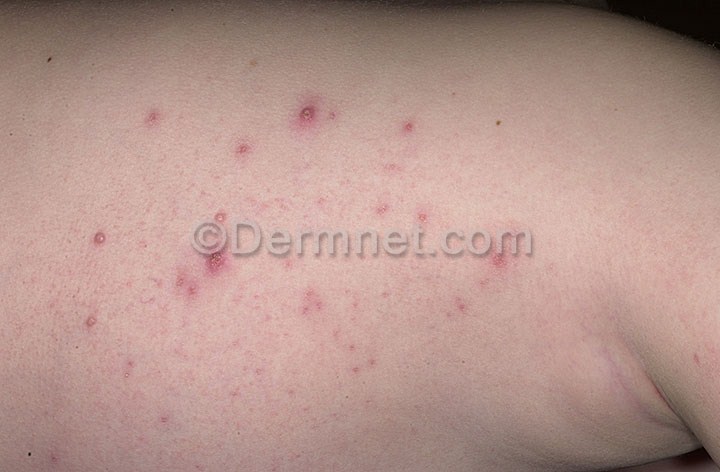
Disease: Herpes HPV and other STDs Photos